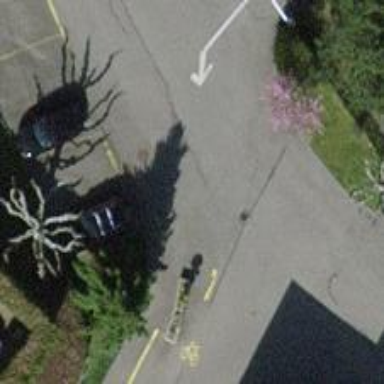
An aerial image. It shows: Service road with asphalt surface. There is cycle lane on the left side.